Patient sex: F
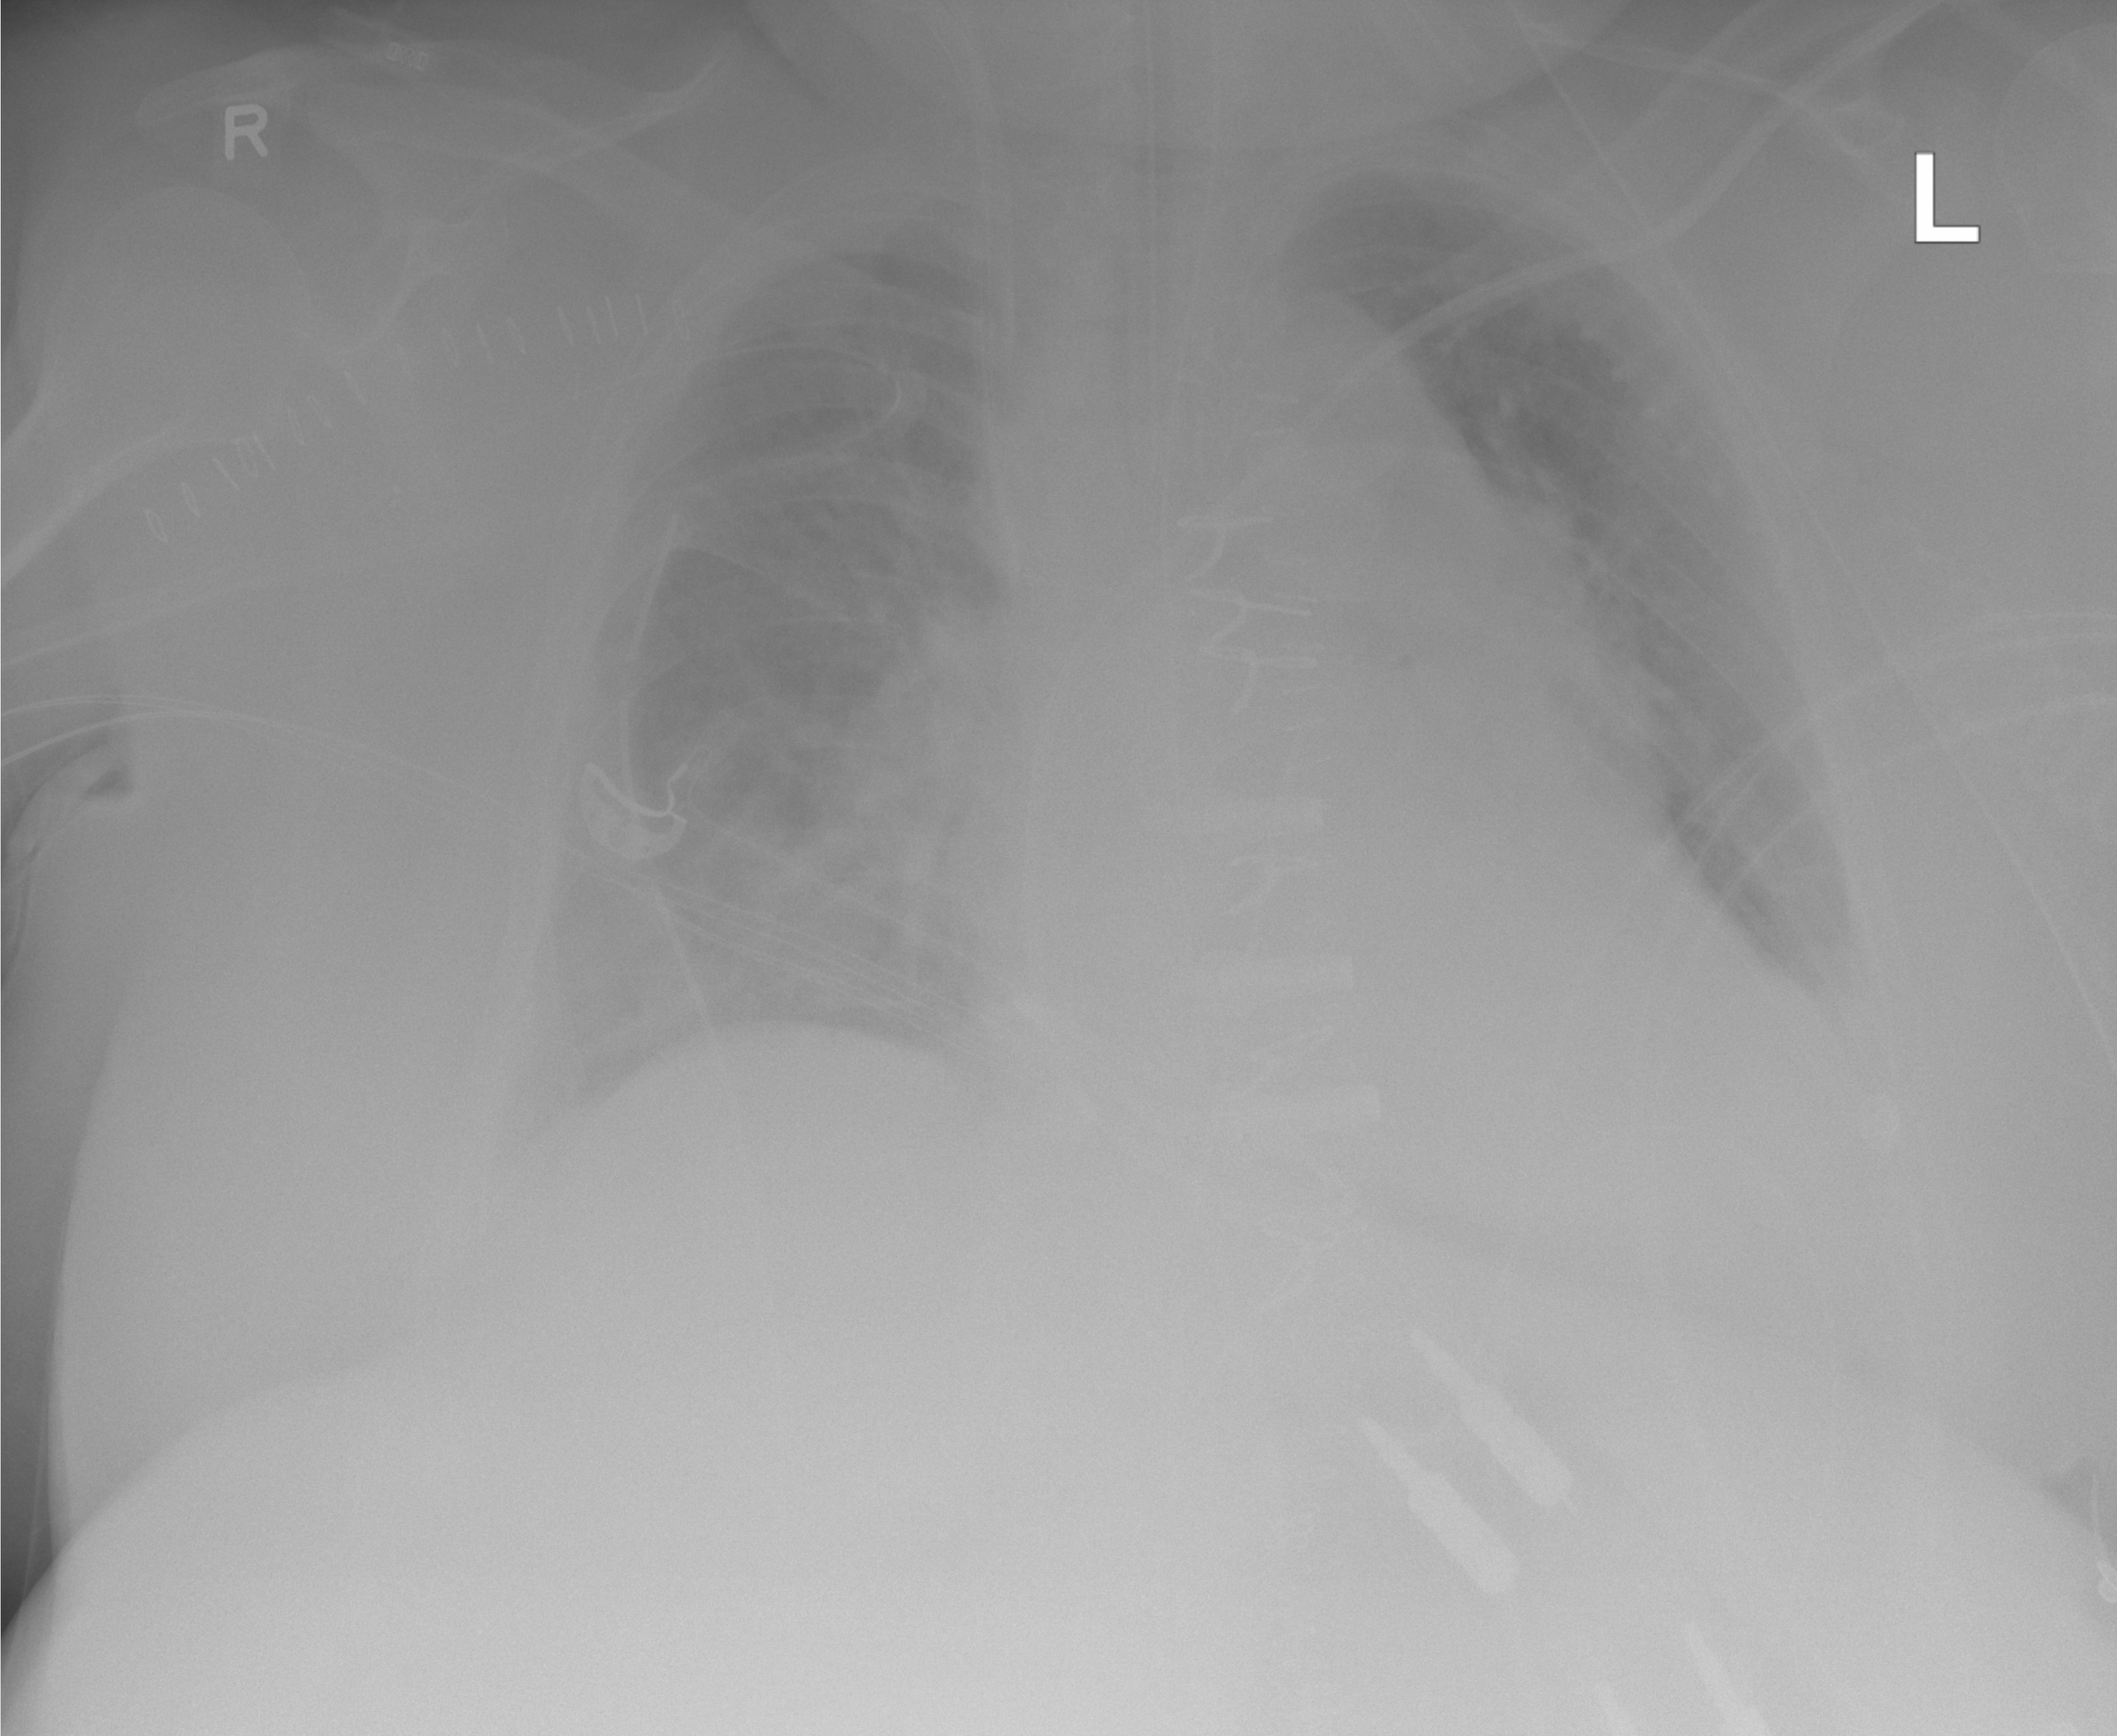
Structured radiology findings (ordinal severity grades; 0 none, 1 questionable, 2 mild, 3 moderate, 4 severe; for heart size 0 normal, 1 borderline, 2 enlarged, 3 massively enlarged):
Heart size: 2
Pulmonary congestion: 2
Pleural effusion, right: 0
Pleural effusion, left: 0
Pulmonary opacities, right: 2
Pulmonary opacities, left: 0
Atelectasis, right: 2
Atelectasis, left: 2